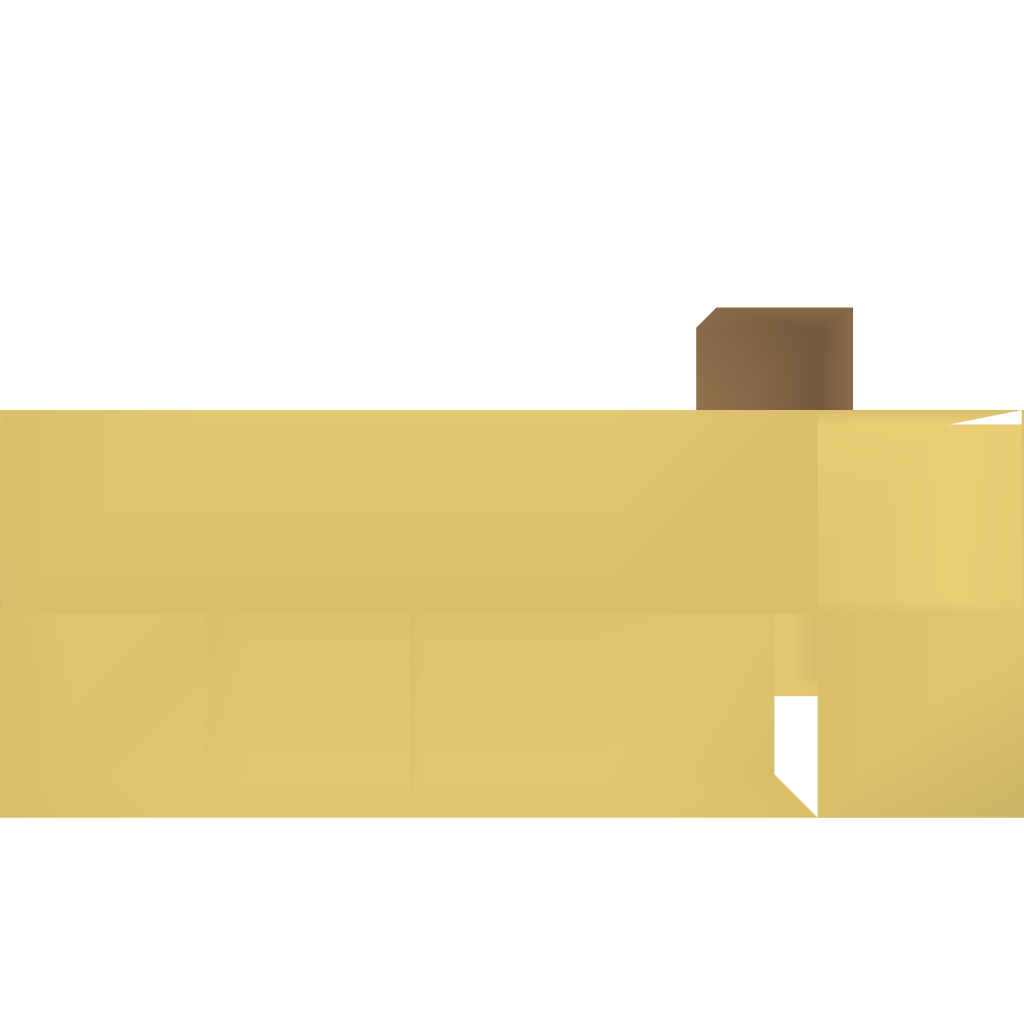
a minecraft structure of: Never Night Cube bad low quality